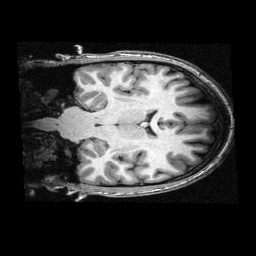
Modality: T1w
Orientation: coronal
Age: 28
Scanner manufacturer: siemens
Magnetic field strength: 3 T
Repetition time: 2.3 s
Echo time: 0.00336 s